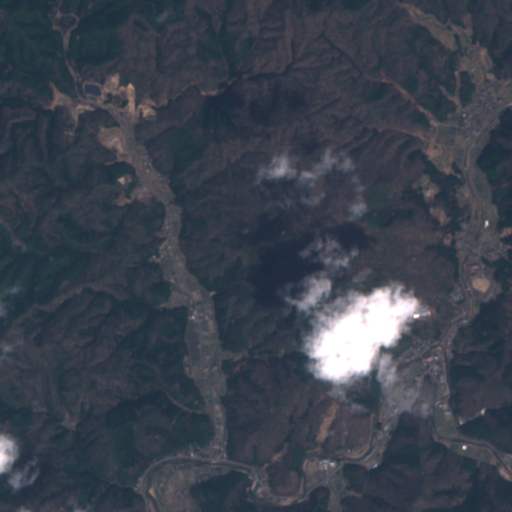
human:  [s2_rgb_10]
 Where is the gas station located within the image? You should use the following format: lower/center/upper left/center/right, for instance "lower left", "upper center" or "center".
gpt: The gas station is located in the lower right of the image.
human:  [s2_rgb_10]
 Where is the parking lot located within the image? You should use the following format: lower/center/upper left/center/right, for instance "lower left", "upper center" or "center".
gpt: The parking lot is located in the lower right of the image.
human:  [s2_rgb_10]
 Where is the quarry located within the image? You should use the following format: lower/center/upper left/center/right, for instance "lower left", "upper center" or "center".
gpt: There is no quarry in the image.